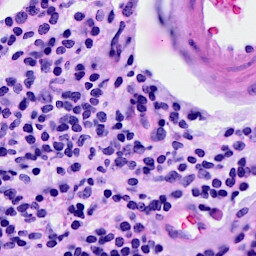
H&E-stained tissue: Breast